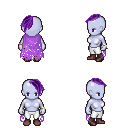
a pixel art fantasy rpg character, female body template, dark elf, purple skin, maroon tattered cape, white pants, purple long mohawk hairstyle, bracelets, maroon shoes, four views (front, back, left, right), 2x2 character sprite sheet, small pixel art, hard edges, no anti-aliasing